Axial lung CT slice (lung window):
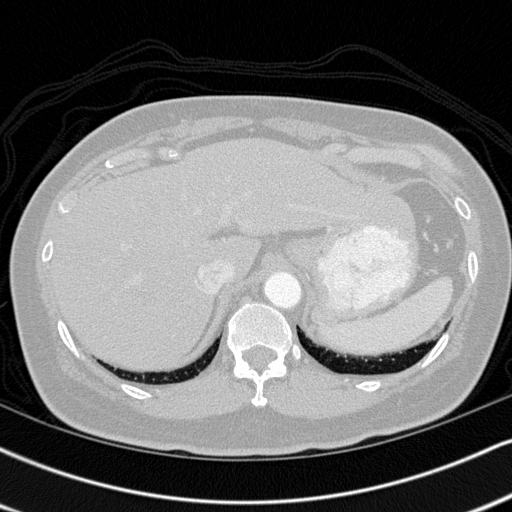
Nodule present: no